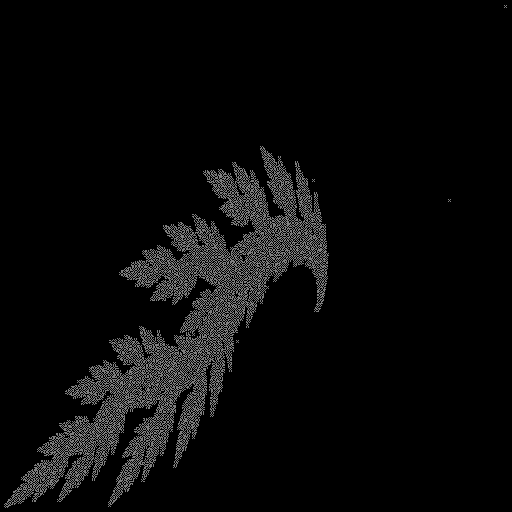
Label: cedarleaf